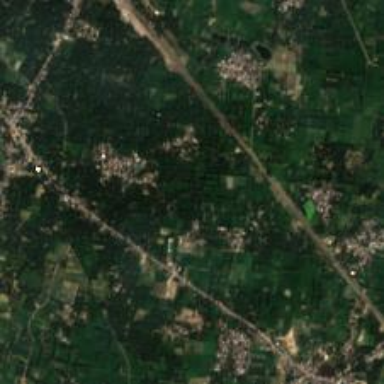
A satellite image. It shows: Village area.